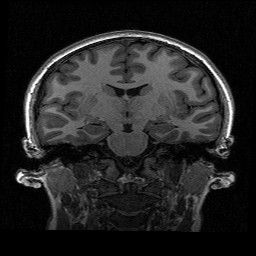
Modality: T1w
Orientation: sagittal